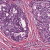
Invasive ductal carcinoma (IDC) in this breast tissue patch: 0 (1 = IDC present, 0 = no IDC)